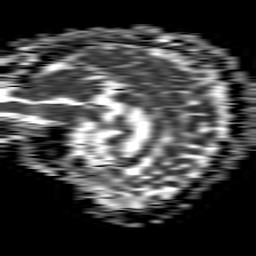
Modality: ADC
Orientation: sagittal
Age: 52
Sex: female
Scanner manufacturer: philips
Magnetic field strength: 1.5 T
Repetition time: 4.6 s
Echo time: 0.08517 s